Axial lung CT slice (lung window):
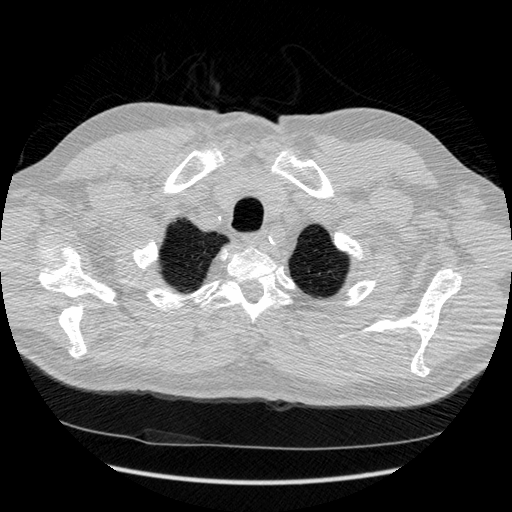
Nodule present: no